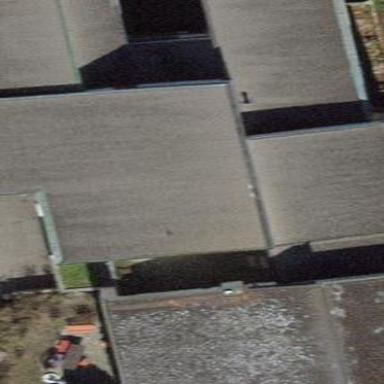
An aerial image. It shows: School building.